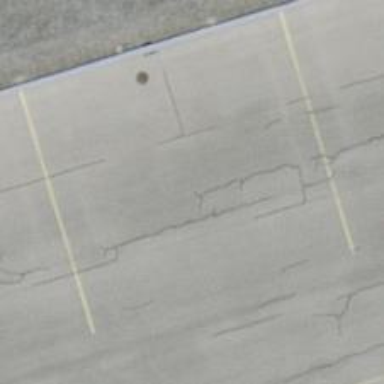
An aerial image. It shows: Airport parking position.